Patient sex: M
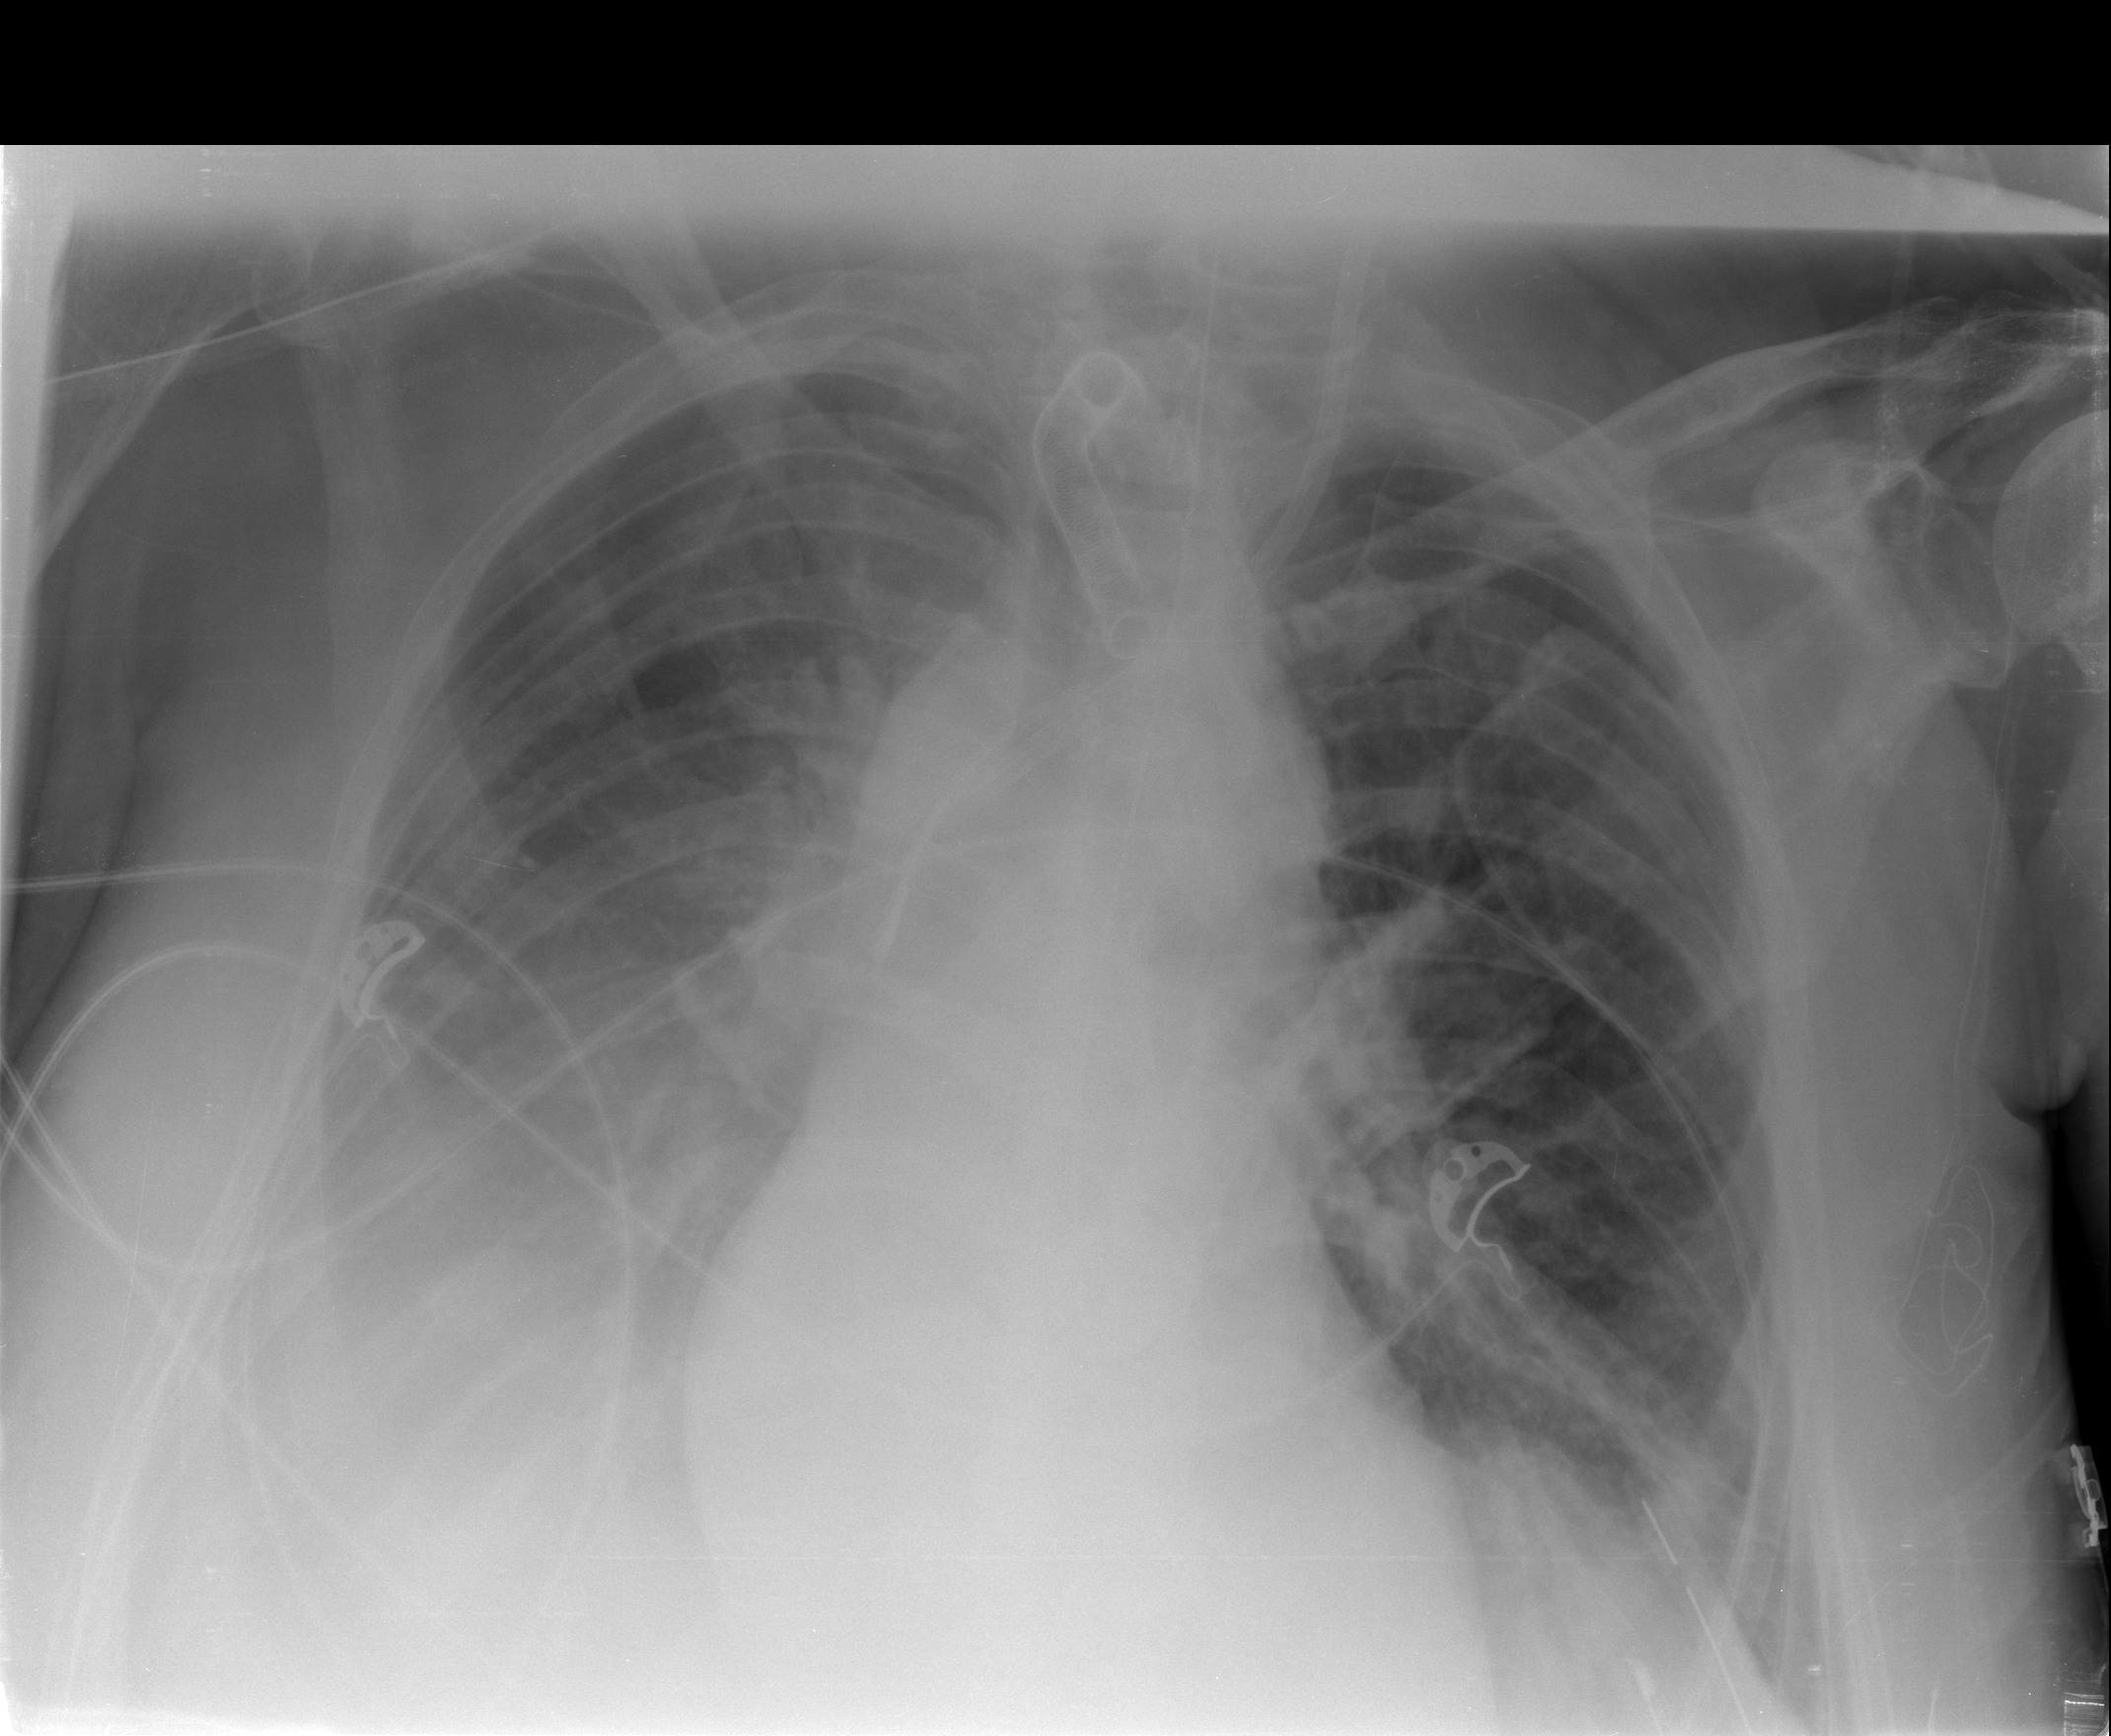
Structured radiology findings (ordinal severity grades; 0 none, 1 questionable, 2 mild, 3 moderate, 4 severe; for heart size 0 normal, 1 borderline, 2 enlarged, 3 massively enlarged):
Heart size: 0
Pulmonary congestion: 2
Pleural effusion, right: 3
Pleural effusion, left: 0
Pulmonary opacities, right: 1
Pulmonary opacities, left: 1
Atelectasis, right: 2
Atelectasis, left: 2